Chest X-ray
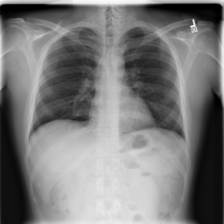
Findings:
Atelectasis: negative
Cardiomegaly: negative
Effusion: negative
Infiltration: negative
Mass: negative
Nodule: negative
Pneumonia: negative
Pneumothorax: negative
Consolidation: negative
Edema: negative
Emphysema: negative
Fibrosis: negative
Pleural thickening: negative
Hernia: negative